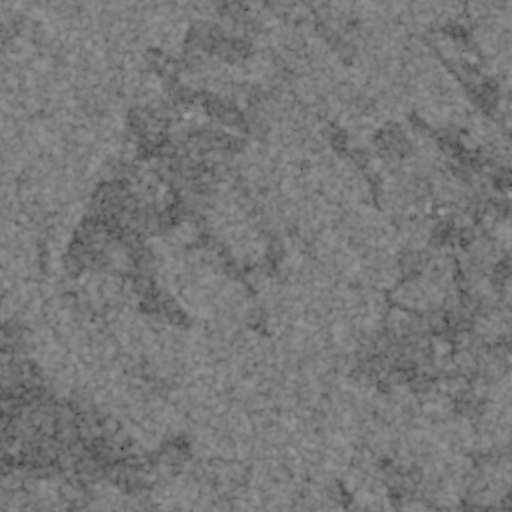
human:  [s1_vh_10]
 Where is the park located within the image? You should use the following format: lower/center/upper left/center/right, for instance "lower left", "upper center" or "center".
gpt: The park is located in the center right of the image.
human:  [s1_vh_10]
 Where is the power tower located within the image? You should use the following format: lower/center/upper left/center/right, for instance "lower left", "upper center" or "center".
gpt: The power tower is located in the lower left of the image.
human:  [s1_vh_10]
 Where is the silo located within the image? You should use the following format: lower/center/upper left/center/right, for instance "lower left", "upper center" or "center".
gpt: The silo is located in the center left of the image.
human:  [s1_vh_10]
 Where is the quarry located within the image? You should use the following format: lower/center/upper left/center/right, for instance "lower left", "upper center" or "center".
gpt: There is no quarry in the image.

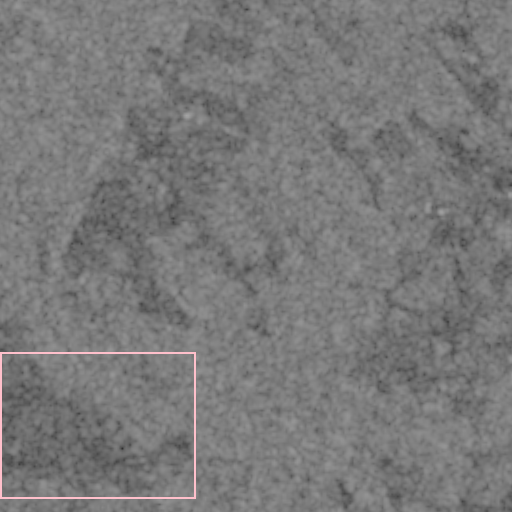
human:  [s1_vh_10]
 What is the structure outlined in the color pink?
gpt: The structure outlined in pink is a crop field.
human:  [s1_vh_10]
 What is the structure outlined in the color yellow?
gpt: There is no yellow outline.